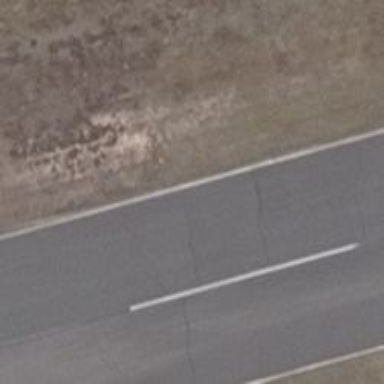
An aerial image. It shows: Aviation light marking the edge of runway.